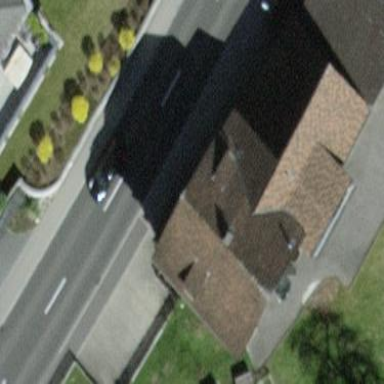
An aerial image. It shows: Detached building.